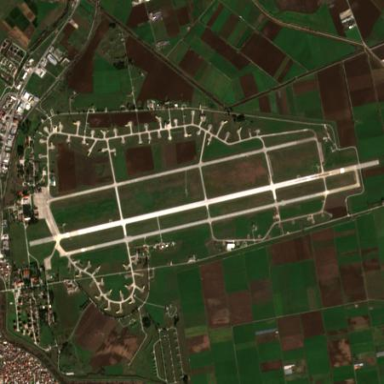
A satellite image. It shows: Military airfield located within aerodrome.